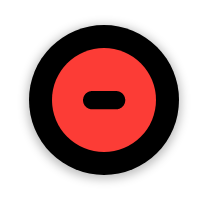
Cursor type: zoom_out
OS/theme: linux-google-cursor
Variant: white